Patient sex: F
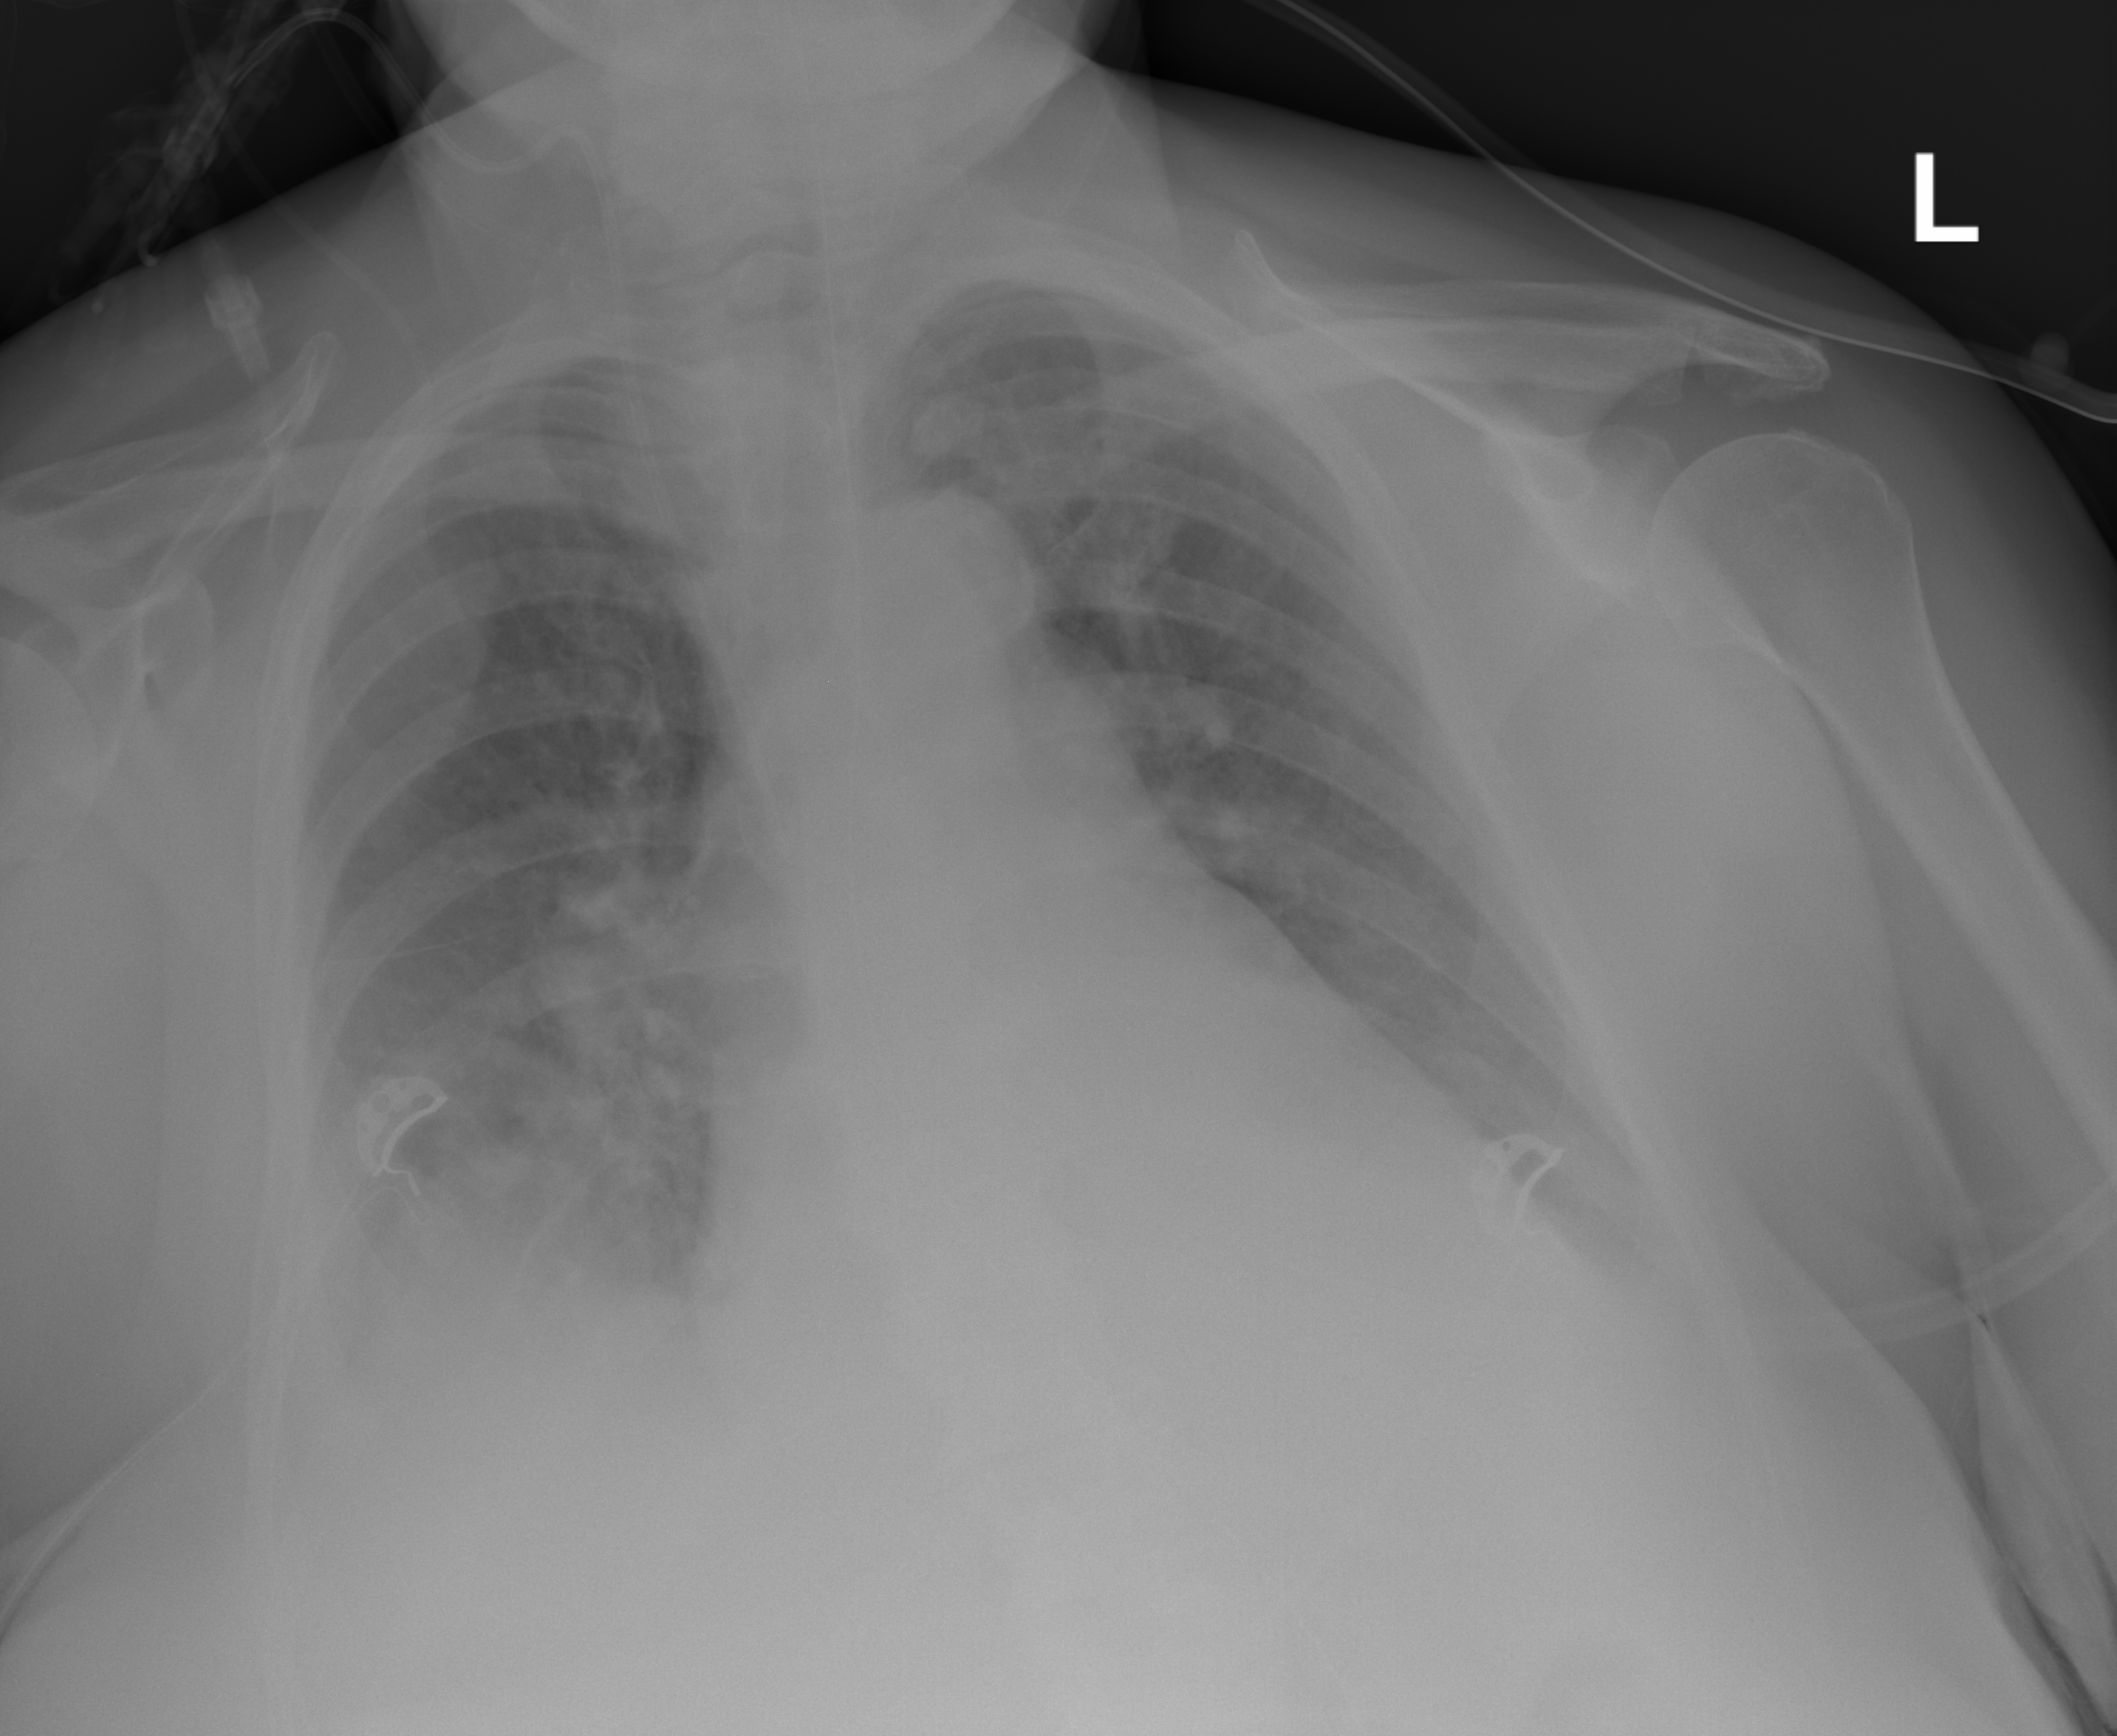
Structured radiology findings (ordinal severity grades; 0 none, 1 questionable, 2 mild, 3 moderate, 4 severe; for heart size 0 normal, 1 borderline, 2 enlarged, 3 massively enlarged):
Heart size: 1
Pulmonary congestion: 2
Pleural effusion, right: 2
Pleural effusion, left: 1
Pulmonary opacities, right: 2
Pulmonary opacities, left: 0
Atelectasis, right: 2
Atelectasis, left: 1